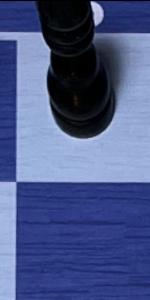
Label: Empty